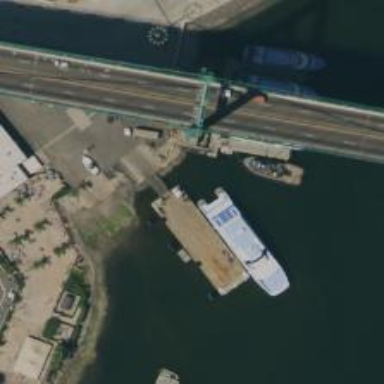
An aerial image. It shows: Man-made pier.